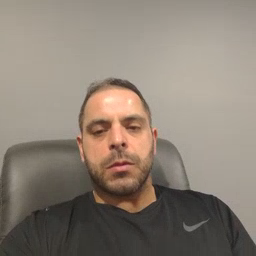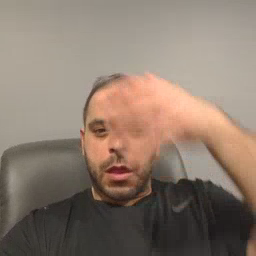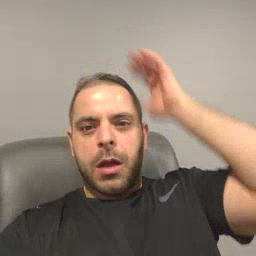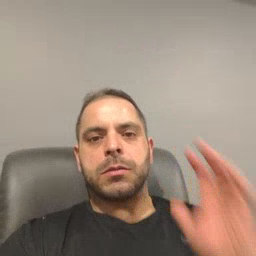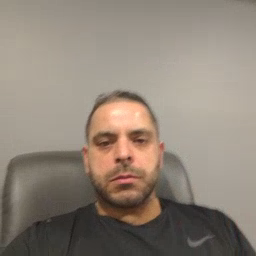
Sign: lion